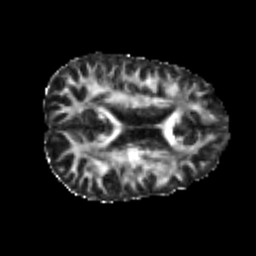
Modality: FA
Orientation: axial
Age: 22
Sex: male
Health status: healthy
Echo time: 0.074 s